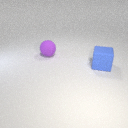
large purple rubber sphere behind large blue rubber cube